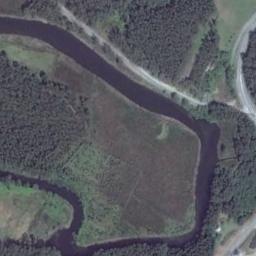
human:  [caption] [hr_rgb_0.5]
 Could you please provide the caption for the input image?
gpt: A curved cyan-blue river with a roughly hollow arrow, With green and tan mixed fields and green forests on both sides of the bank .

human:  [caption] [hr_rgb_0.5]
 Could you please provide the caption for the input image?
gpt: There are many trees around the river .

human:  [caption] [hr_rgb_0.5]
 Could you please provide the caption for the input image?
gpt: The river goes through trees and grass .

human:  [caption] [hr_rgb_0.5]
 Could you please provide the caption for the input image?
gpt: The deep blue river is flanked by some forests .

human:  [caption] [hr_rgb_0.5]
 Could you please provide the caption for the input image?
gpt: There are some green trees and meadows beside the river .